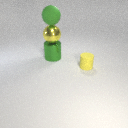
large green rubber sphere above large yellow metal sphere